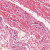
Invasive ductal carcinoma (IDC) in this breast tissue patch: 0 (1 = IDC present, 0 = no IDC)